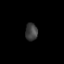
Tissue: lung
Cell type: Epithelial cells
Senescence score: 0.1555
Nuclear area (px): 206
Mean DAPI intensity: 62.524